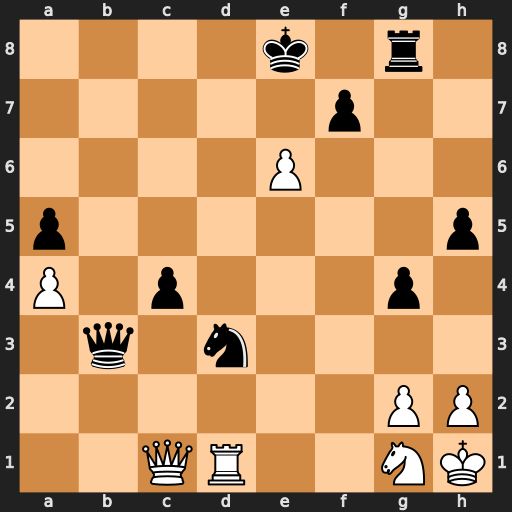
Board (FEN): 4k1r1/5p2/4P3/p6p/P1p3p1/1q1n4/6PP/2QR2NK
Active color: w
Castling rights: -
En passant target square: -
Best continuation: exf7+ Kxf7 Rf1+